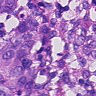
Metastatic tissue present: yes